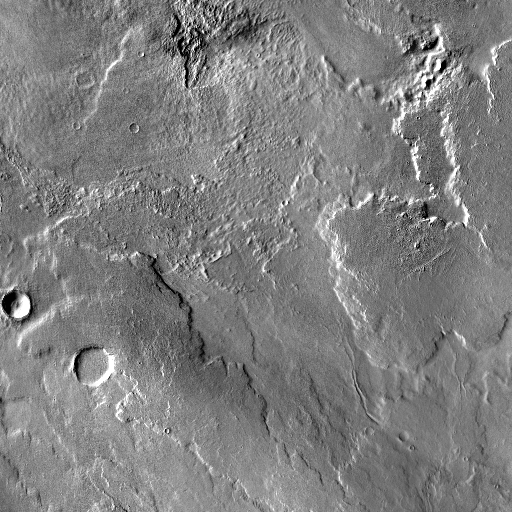
Crater classes present: Background, Other, Buried